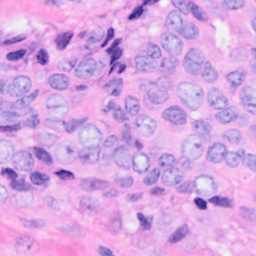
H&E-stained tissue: Breast